The plot is a time-scale (wavelet) decomposition of a bearing vibration signal. Diagnose the bearing from this image, choosing from: normal, inner_race, outer_race, ball.
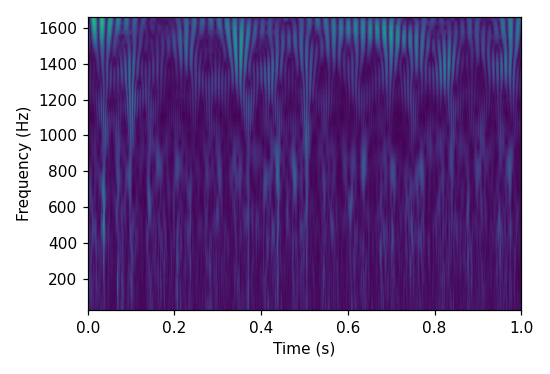
Answer: ball